Question: I'm stuck on an issue while adding Splash screen using Xamarin Forms. I have implemented the splash screen with help of <URL>.
After that the app crashed. and show the given error popup.
Please help me
Thank you

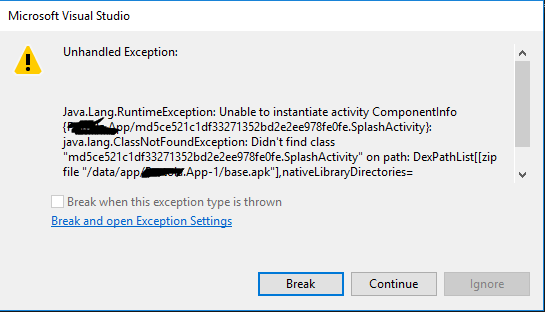
Answer: You could refer to Jon Douglas's answer : <URL>.
> This issue has been fixed and be included in 'Visual Studio 15.5.5' or 'Visual Studio 15.6 Preview 3'.The respective Xamarin.Android version this fix is included in are 'Xamarin.Android 8.1.5.0 (Stable)' and 'Xamarin.Android 8.2.0.6 (Preview)'
# Solution 1:
Update your Visual Studio to the latest version, Visual Studio 15.5.6 is available now.
# Solution 2:
- -